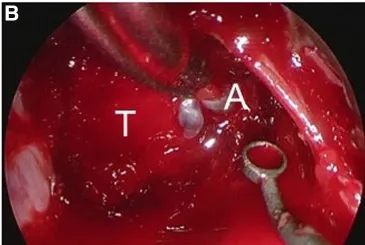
Images obtained during endoscopic endonasal surgery. (B) The arachnoid membrane on the left side of the diaphragm was exposed.
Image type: endoscopy (gi_endoscopy)